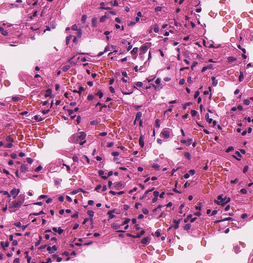
Tumor epithelial tissue: no
Tumor-associated stroma tissue: no
Normal tissue: yes